Field crop: maize
Growth stage: 2
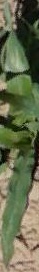
Species: maize